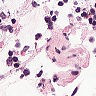
Metastatic tissue present: no